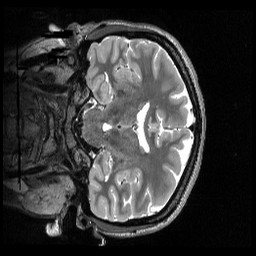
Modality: T2w
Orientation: coronal
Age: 23
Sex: female
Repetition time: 3.2 s
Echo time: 0.563 s